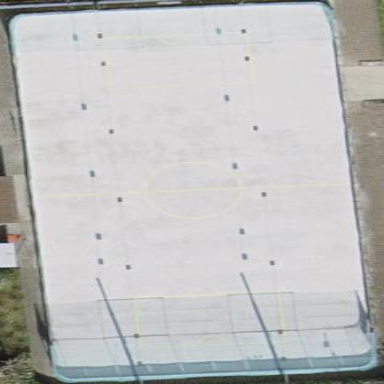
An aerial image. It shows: Field hockey pitch for leisure land sports.